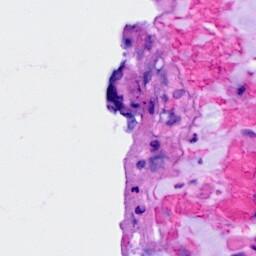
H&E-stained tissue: Ovarian